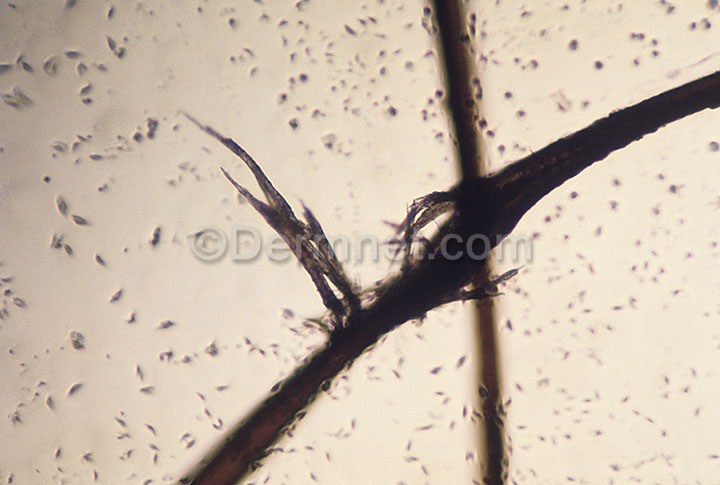
Disease: Hair Loss Photos Alopecia and other Hair Diseases